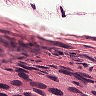
Metastatic tissue present: yes